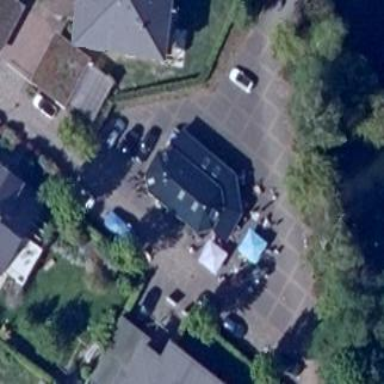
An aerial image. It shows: Cafe located in building.